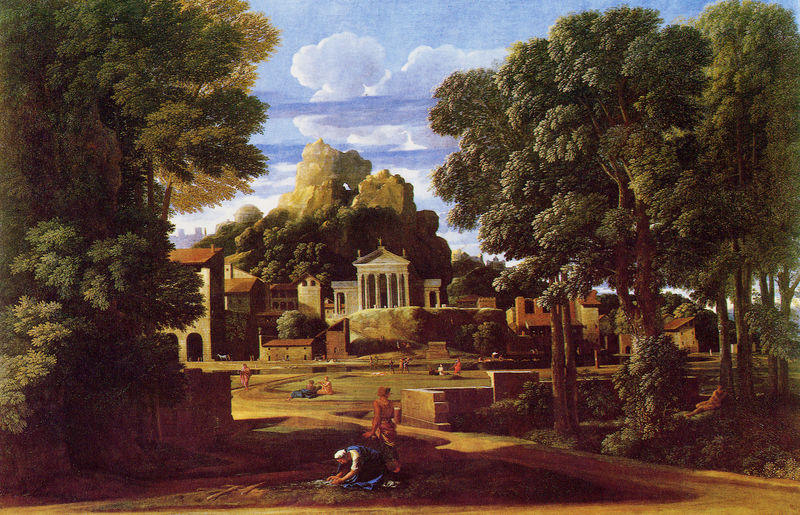
Titel: Paysage avec les cendres de Phocion, Landschaft mit der Asche des Phokion
Künstler: Nicolas Poussin
Standort: Liverpool
Institution: Walker Art Gallery
Schlagwörter: baum, berg, blau, blätter, dunkel, felsen, feuer, gemälde, himmel, laub, nackt, schatten, schlaf, weiß, wolken, bäume, frauen, grün, landschaft, menschen, ocker, stadt, wäsche, äste, braun, fenster, frau, grau, hell, hintergrund, licht, strasse, stroh, säulen, tür, gebäude, gras, haus, park, rasen, rot, weg, wiese, wolke, leute, kappe, mensch, stein, ast, feld, horizont, häuser, hügel, stamm, kirche, pfad, sonne, wege, boden, realismus, klassizismus, personen, pflanzen, wald, anhöhe, arbeit, bauern, kinder, garten, ranken, hellblau, magd, ruhen, bogen, bäuerin, berge, fels, dorf, dächer, giebel, mauer, tag, grünanlage, idylle, pause, rast, platz, arbeiter, dunkelblau, spielen, vert, stimmung, stufen, liegend, silouette, grun, bauer, waschen, ruine, wohnhaus, antike, burg, palast, palazzo, torbogen, ideal, festung, idyllisch, knien, laubbaum, allegorie, rom, gemäuer, villa, efeu, maison, statuen, malerisch, mauern, portikus, antik, satyr, laubwald, laubbäume, griechenland, gärtner, poussin, himel, tempel, pavillon, heroisch, müßiggang, soleil, ciel, paysage, ladschaft, bleu, wohnungen, paare, colonnes, pompös, nuages, picknik, bägen, chateau, irreal, arbres, ideallandschaft, lorrain, terre, dächr, ruhende, gazon, parc, forêt, spaziergängerin, wef, uff, sommerlich, chaud, alleorie, enterrement de phocion, mannbeten, personne, sentir